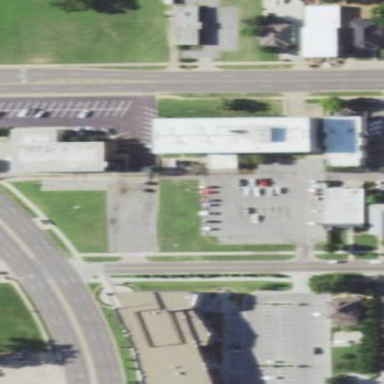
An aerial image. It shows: Public building.